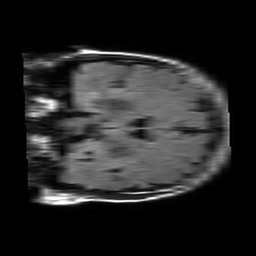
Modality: FLAIR
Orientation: coronal
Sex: female
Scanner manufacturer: philips
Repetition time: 11 s
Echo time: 0.125 s